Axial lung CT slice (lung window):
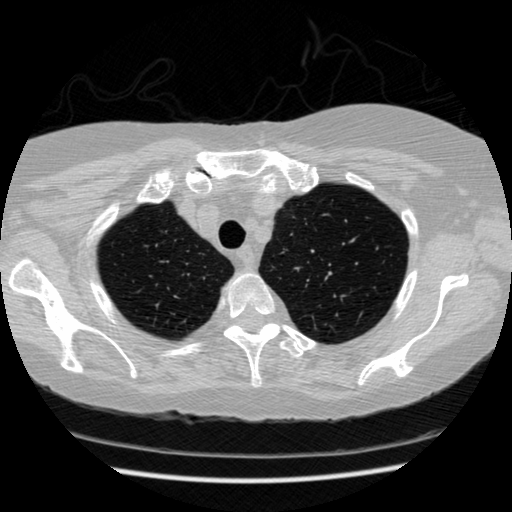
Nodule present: no